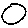
Label: circle